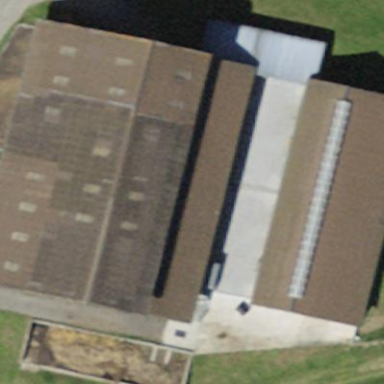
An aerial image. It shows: Farm auxiliary building.